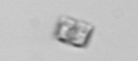
Label: Bacillariophyceae_morphotype1